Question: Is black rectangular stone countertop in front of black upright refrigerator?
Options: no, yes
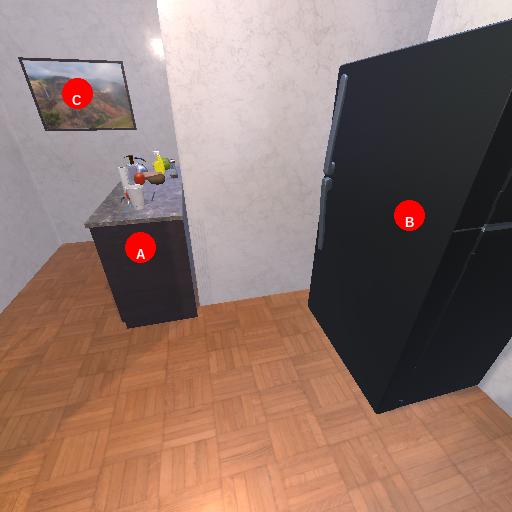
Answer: no